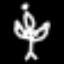
Label: angel